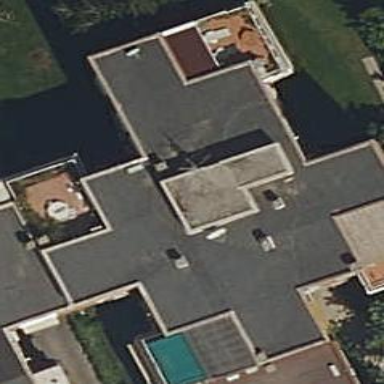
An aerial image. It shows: Residential building.